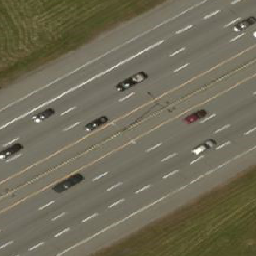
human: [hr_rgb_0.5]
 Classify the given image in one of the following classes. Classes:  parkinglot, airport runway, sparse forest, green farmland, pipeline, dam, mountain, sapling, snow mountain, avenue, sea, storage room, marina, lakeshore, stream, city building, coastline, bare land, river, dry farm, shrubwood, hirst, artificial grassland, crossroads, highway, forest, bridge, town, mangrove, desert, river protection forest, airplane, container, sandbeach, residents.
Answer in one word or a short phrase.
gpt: highway